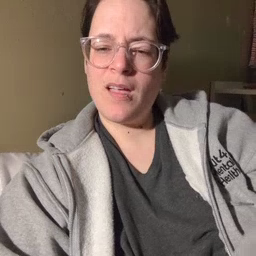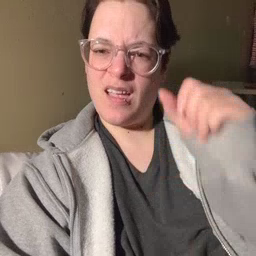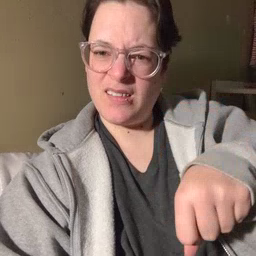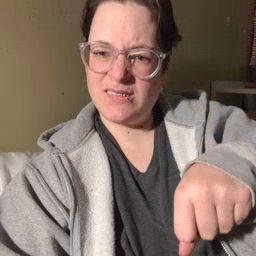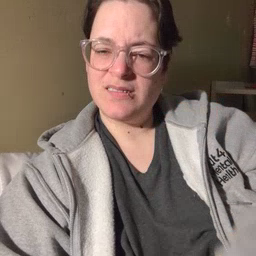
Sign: can